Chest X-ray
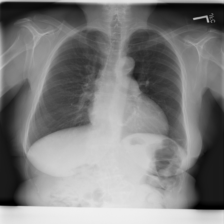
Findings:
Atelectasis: positive
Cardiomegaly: negative
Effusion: negative
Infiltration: negative
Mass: negative
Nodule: negative
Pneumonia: negative
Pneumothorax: negative
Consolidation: negative
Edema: negative
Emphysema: negative
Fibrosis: negative
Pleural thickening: negative
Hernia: negative